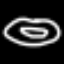
Label: donut